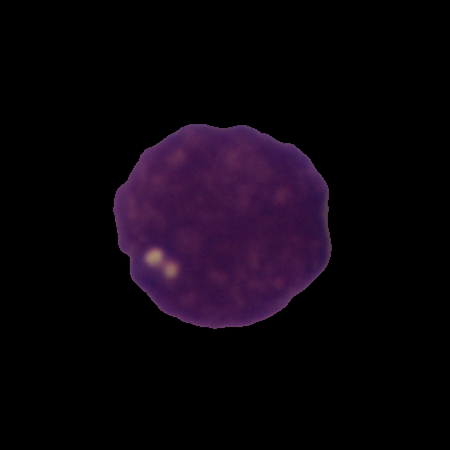
Label: cancer